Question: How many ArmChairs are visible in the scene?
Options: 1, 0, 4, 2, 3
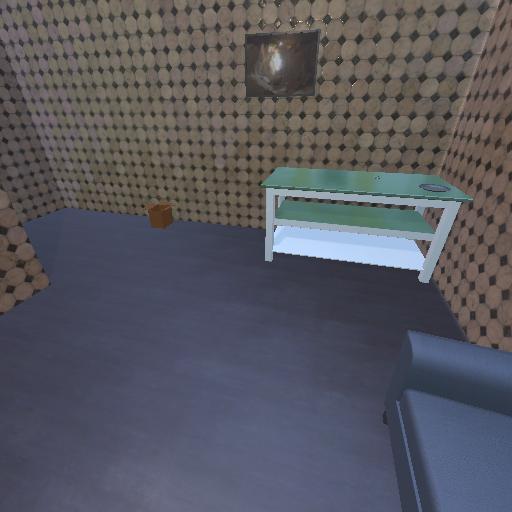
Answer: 1